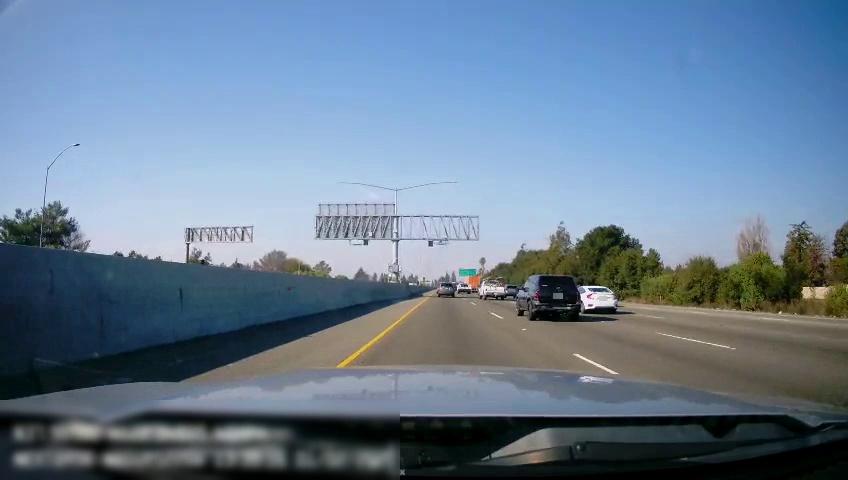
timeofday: Day
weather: Sunny
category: Drivable Space
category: Vehicles | SUV
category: Vehicles | SUV
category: Vehicles | Truck
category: Vehicles | Car
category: Vehicles | Truck
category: Vehicles | SUV
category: Vehicles | Truck
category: Lanes | Current Lane
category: Lanes | Current Lane
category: Lanes | Alternate Lane
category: Lanes | Alternate Lane
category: Lanes | Alternate Lane
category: Traffic | Signs